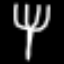
Label: fork